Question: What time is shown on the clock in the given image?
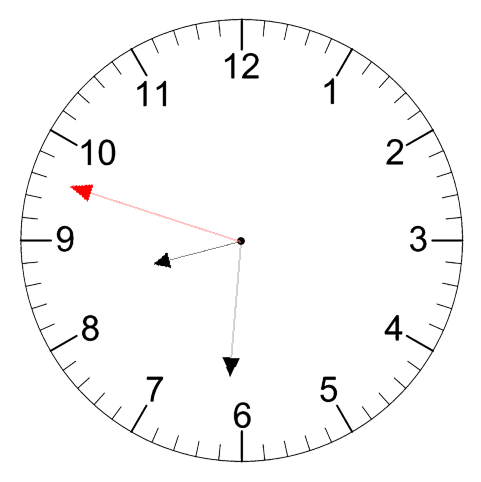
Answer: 08:30:48